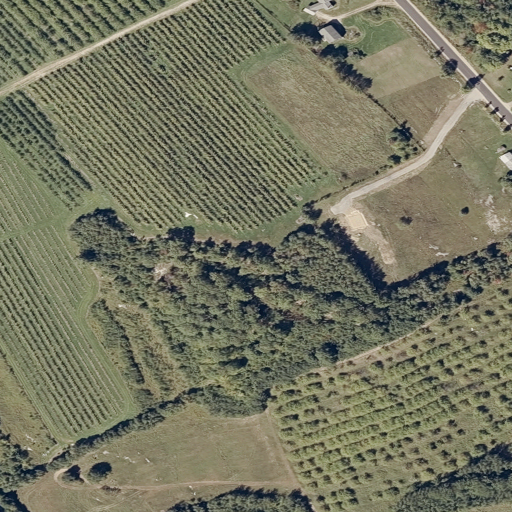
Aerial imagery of mountain in Maine named North Hill containing pasture, deciduous forest, mixed forest, shrub, and low intensity development